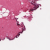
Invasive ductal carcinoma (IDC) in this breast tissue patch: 0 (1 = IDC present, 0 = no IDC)